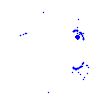
Particle: pion